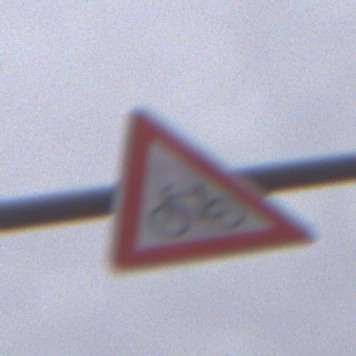
Verkehrszeichen: RadverkehrRechts
Umgebung: Outdoor, Urban
Tageszeit: MorningAfternoon
Wetter: Overcast
Licht: Natural
Jahreszeit: NotSpecified
Kontrast: LowContrast